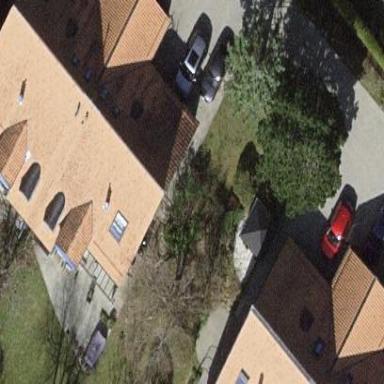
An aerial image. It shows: Residential building.